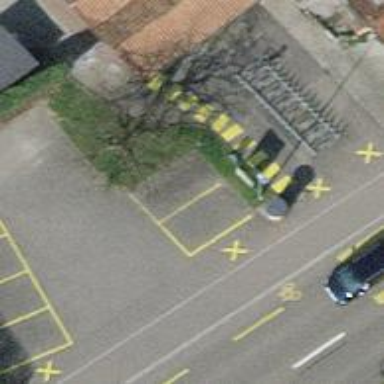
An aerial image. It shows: Parking area with surface.